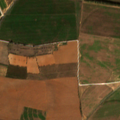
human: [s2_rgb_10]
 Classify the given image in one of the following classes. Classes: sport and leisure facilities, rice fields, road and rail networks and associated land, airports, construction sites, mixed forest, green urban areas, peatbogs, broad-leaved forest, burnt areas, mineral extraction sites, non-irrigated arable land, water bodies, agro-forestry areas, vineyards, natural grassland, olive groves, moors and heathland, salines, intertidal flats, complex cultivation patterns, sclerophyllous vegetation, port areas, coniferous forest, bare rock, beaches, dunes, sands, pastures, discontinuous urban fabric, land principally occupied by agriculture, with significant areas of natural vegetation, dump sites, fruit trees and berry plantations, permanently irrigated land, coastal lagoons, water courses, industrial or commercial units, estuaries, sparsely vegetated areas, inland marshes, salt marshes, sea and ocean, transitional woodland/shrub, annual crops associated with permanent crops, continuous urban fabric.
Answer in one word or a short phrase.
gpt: permanently irrigated land, complex cultivation patterns